Question: I'm parsing a tab delimited file using FileHelpers.
The null values are being ignored after using the 'FieldNullValue' attribute and I am ending up with the error log
> can't be found after the field 'filed name' at line 4 (the record has less fields, the delimiter is wrong or the next field must be marked as optional).
Class definition of delimiter:
'''
[DelimitedRecord(" ")]
'''
Fields are all strings with the same attributes:
'''
[FieldTrim(TrimMode.Both)]
[FieldNullValue("NULL")]
[FieldQuoted('"', QuoteMode.OptionalForRead, MultilineMode.AllowForRead)]
public String initials;
'''
Looking at the imported file in a hex editor i can see back to back tab chars (09 09) which would I assume be a null field.

As you can see in the screen capture fields 5 & 9 are null. These get ignored by the filehelper parser. Does anyone know why?
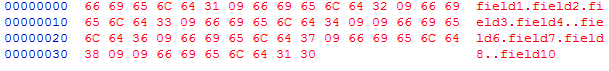
Answer: removing the attribute:
'''
[FieldTrim(TrimMode.Both)]
'''
Seems to have solved the problem.